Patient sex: M
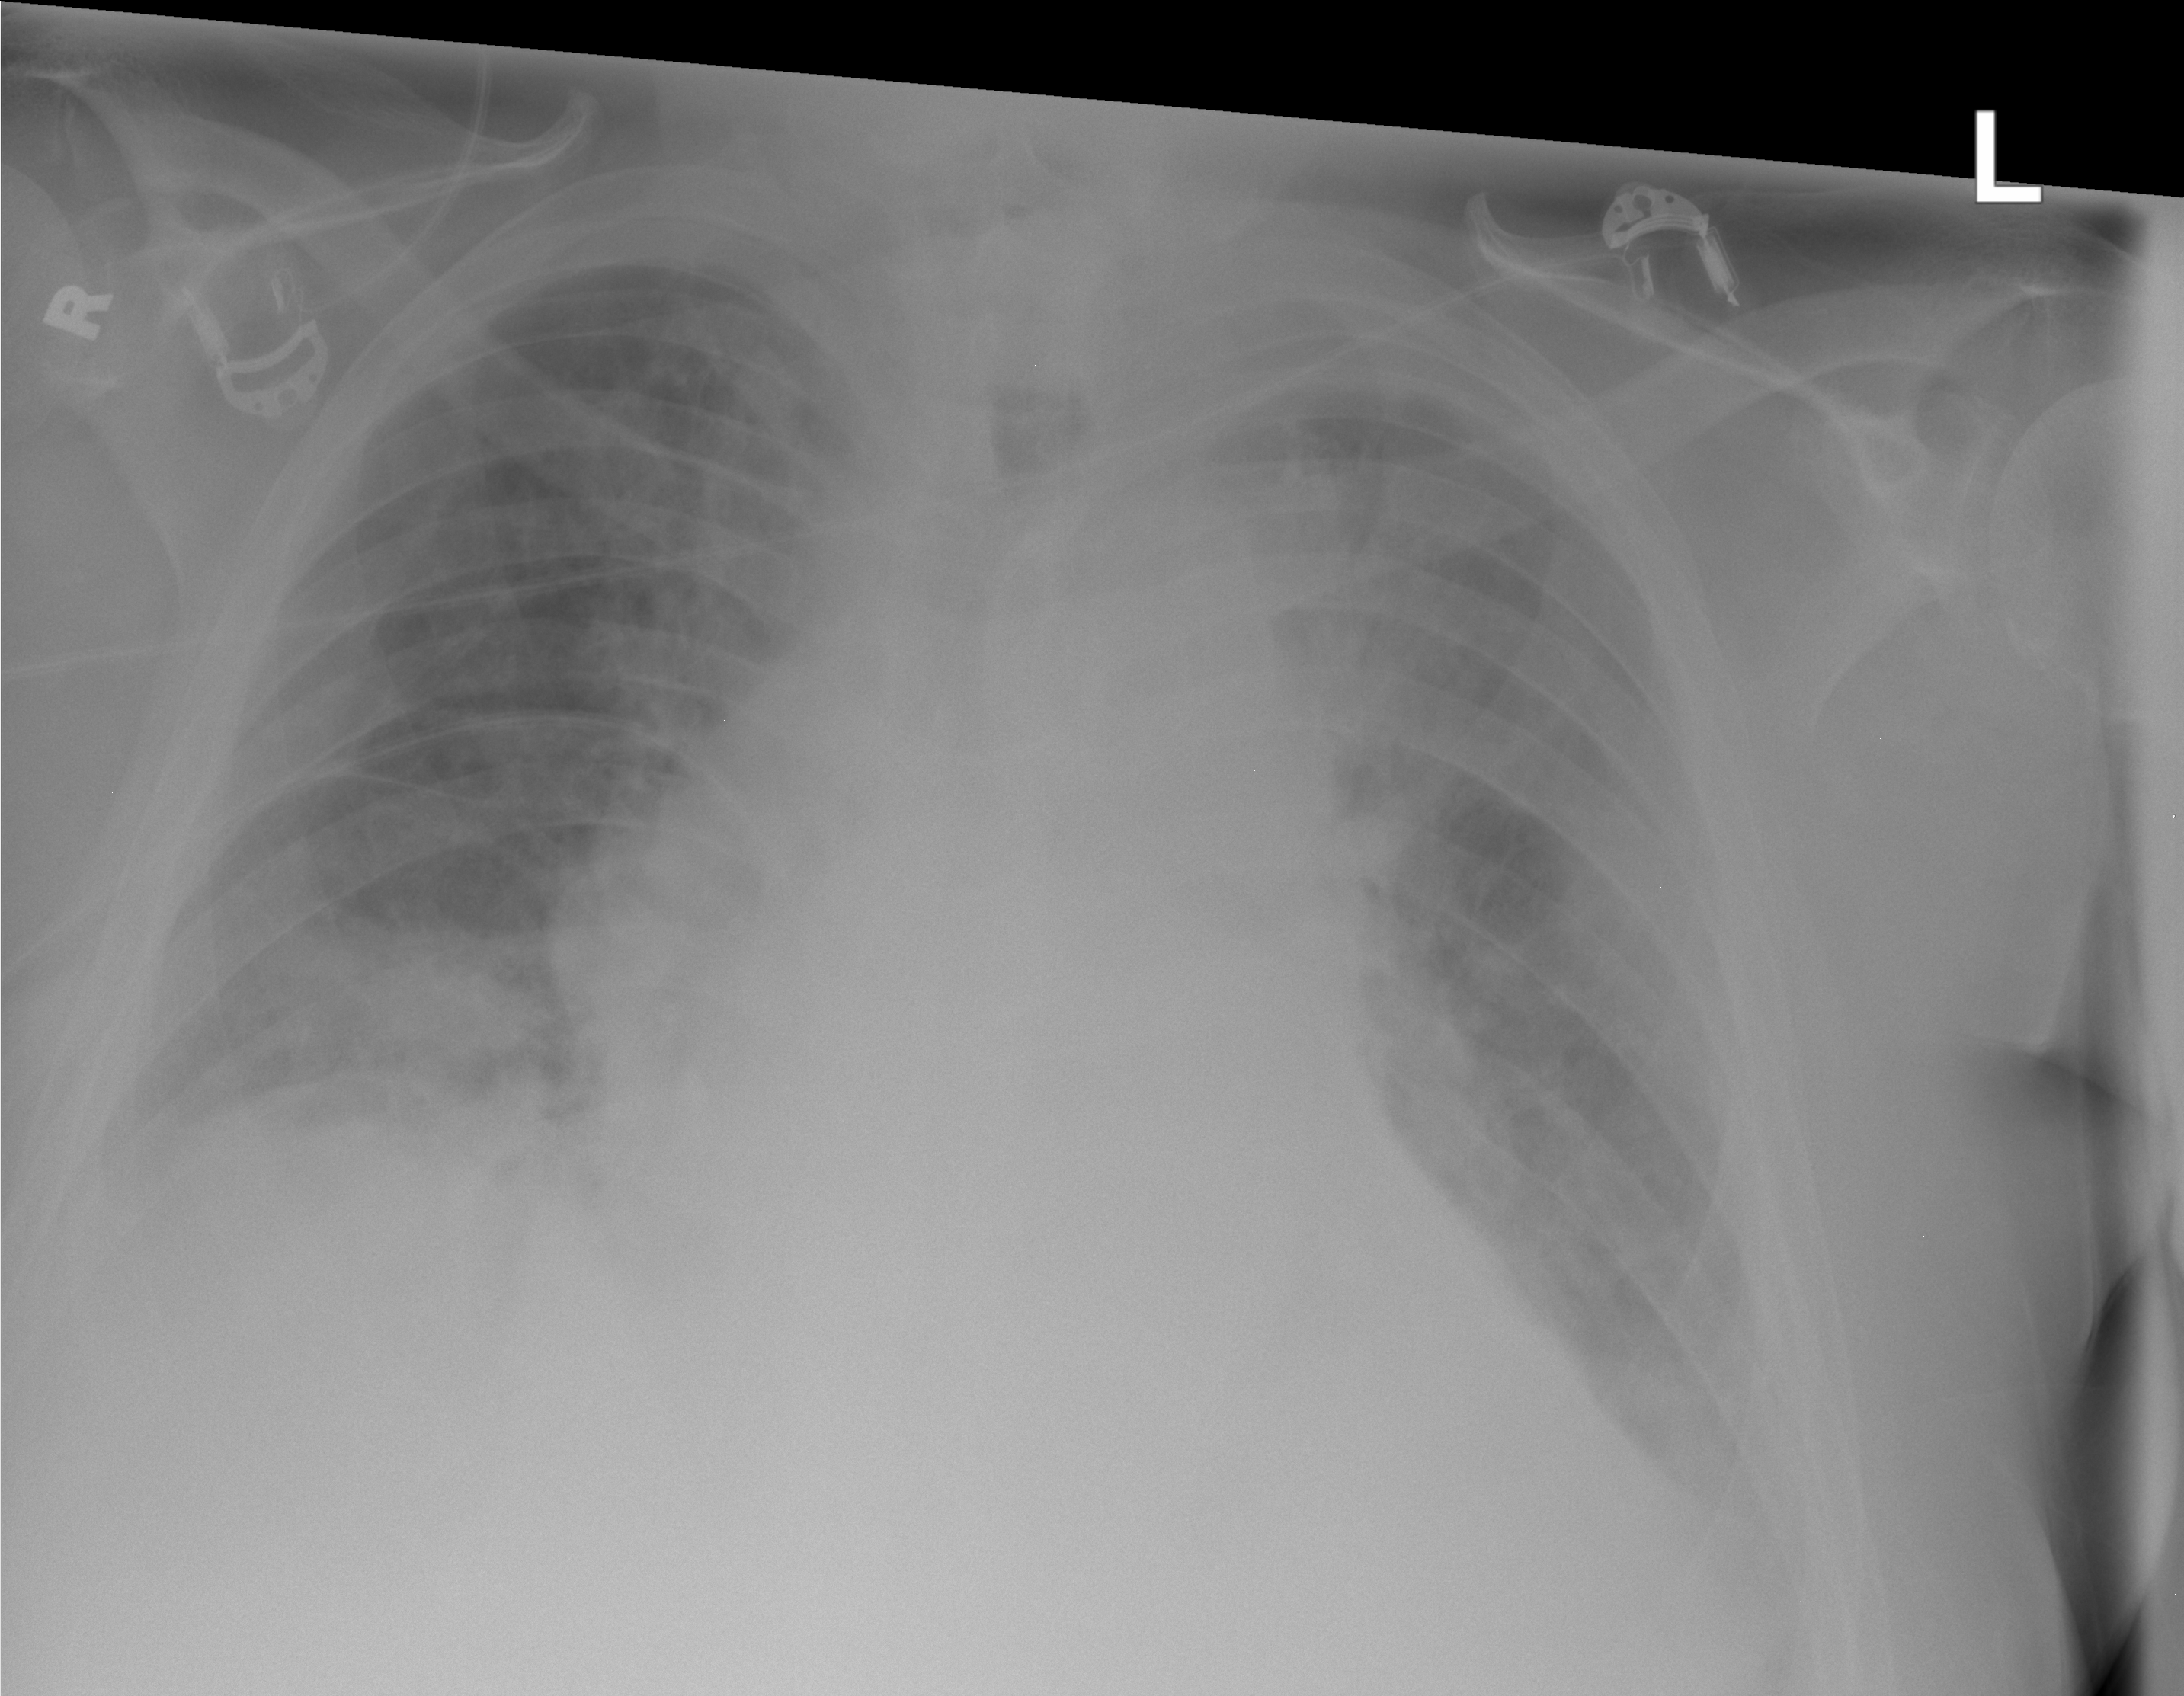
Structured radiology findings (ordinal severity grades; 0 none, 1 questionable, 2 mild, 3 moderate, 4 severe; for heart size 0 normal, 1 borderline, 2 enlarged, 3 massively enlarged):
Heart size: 2
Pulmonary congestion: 0
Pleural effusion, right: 1
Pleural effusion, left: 2
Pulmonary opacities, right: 2
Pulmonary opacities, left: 2
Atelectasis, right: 2
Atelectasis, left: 0